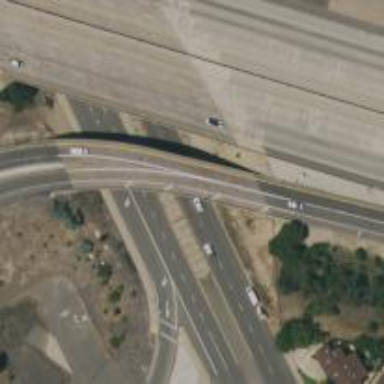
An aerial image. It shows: Bridge over motorway_link.